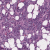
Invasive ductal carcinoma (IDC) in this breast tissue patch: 1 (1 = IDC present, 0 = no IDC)